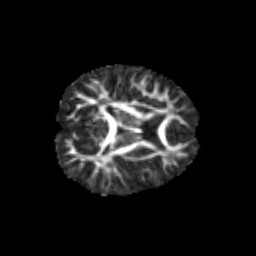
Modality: FA
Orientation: axial
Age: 6
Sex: male
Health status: healthy